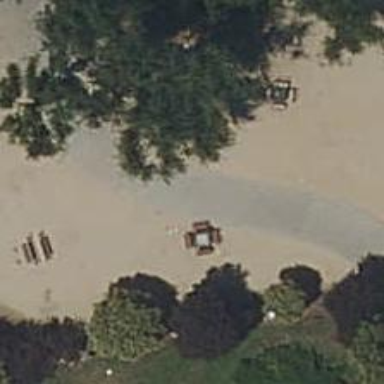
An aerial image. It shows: Picnic table located in leisure land area.